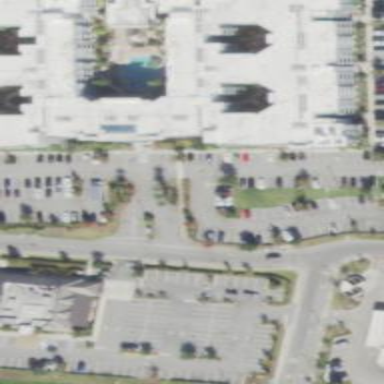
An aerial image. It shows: Parking aisle designated as service road.